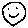
Label: smiley face